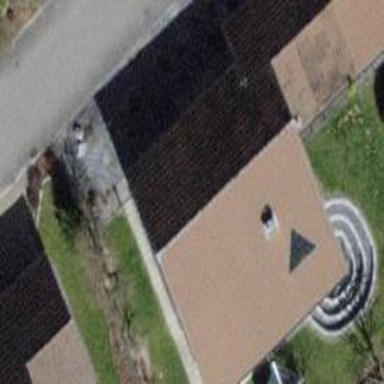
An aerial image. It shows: Residential building with tiled roof.